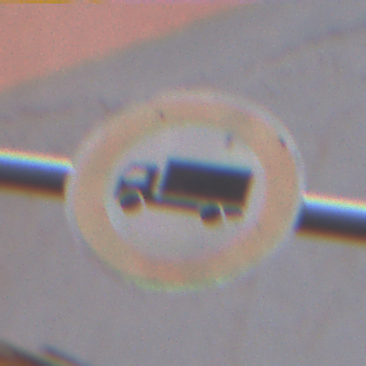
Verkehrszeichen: VerbotFuerKraftfahrzeugeUeberDreiKommaFuenfTonnen
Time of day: Midday
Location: Outdoor (Urban)
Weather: Overcast
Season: NotSpecified
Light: Natural